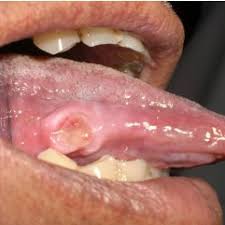
Condition: Mouth Ulcer